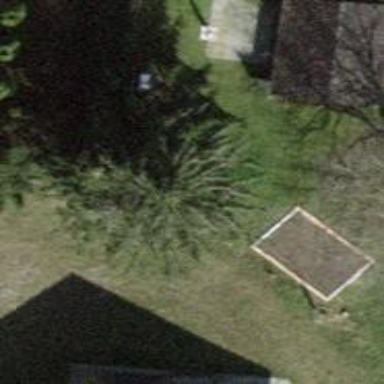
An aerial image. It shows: Evergreen needle-leaved tree.